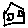
Label: house